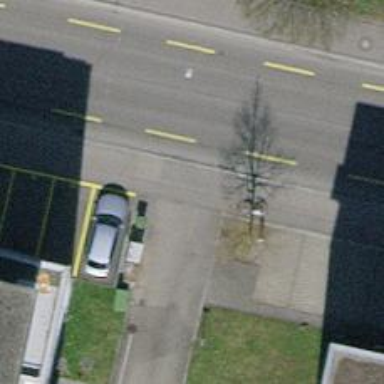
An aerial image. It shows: Asphalt parking aisle along service road.